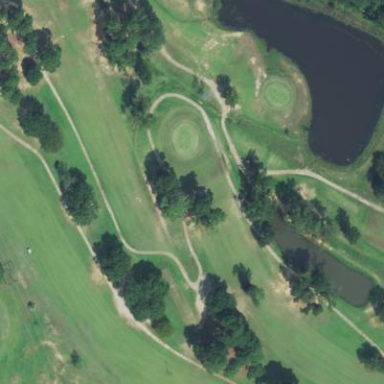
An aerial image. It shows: Golf fairway surrounded by grass.